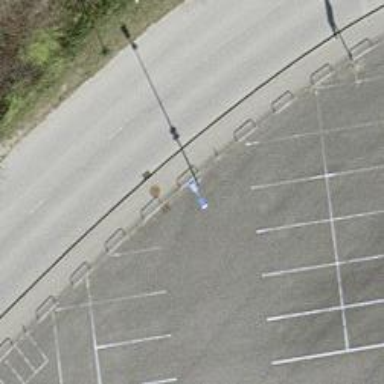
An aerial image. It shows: Road serving as parking aisle.